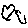
Label: bird